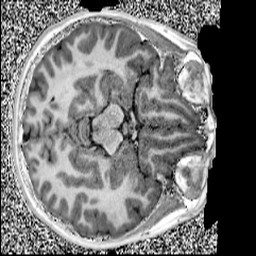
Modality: UNIT1
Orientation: axial
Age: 12
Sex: female
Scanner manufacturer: siemens
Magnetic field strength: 3 T
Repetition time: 4 s
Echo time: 0.00299 s